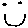
Label: smiley face